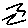
Label: zigzag